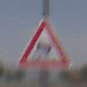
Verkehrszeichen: SchleuderOderRutschgefahr
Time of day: Midday
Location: Outdoor (Nature)
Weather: PartlyCloudy
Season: NotSpecified
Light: Natural